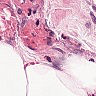
Metastatic tissue present: no